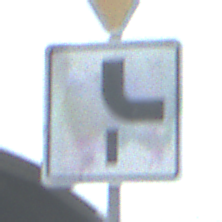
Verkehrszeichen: VerlaufVorfahrtsstrasse10
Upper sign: VorfahrtGewaehren
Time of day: Midday
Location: Outdoor (Suburban)
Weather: Overcast
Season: NotSpecified
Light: Natural